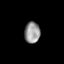
Tissue: skin
Cell type: Epithelial cells
Senescence score: 0.2698
Nuclear area (px): 324
Mean DAPI intensity: 150.037